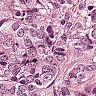
Metastatic tissue present: yes